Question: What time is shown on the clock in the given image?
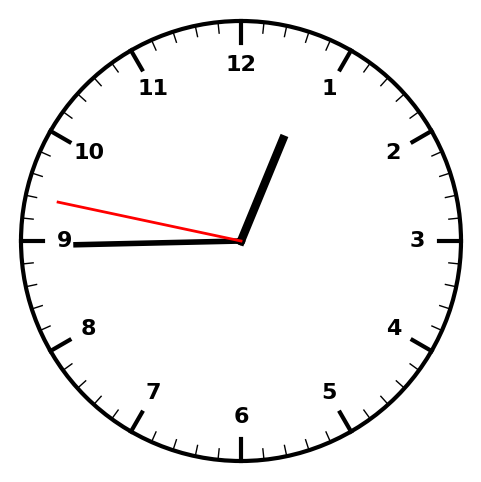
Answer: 12:44:47